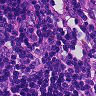
Metastatic tissue present: no